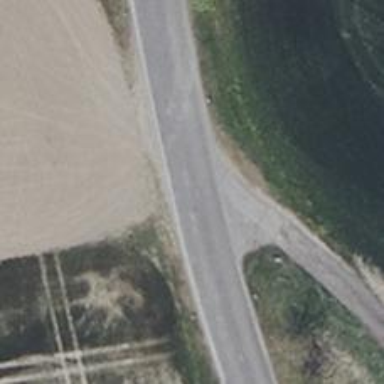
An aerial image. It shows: Tertiary road.